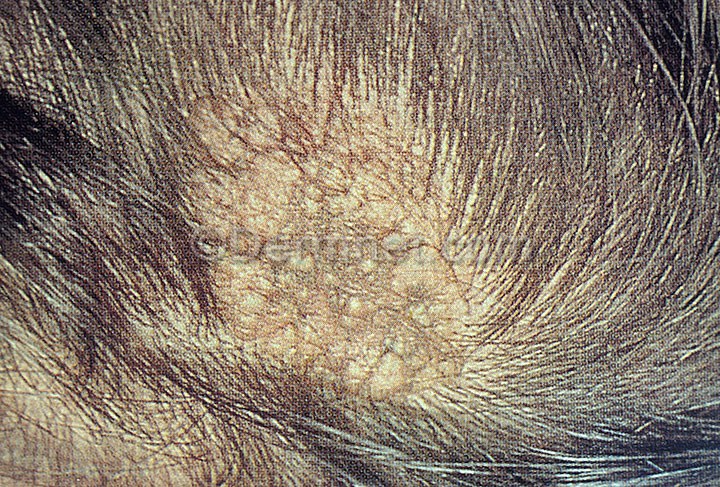
Disease: Seborrheic Keratoses and other Benign Tumors